Field crop: maize
Growth stage: 2
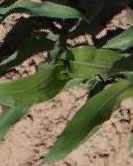
Species: maize